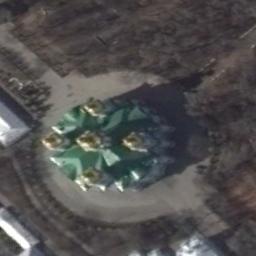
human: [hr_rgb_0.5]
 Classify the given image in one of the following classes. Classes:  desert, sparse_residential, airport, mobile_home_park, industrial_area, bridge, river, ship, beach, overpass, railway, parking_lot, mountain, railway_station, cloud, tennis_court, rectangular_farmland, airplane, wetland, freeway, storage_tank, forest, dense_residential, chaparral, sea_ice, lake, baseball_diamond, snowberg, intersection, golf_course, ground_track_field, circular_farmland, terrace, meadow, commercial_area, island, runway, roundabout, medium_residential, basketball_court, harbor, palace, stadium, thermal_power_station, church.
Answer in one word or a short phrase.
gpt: church